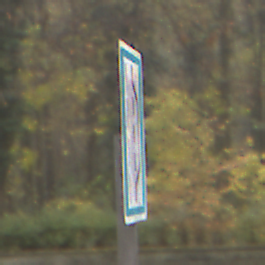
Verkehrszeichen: NothalteUndPannenbucht
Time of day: MorningAfternoon
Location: Outdoor (Nature)
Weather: Overcast
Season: Autumn
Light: Natural